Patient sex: M
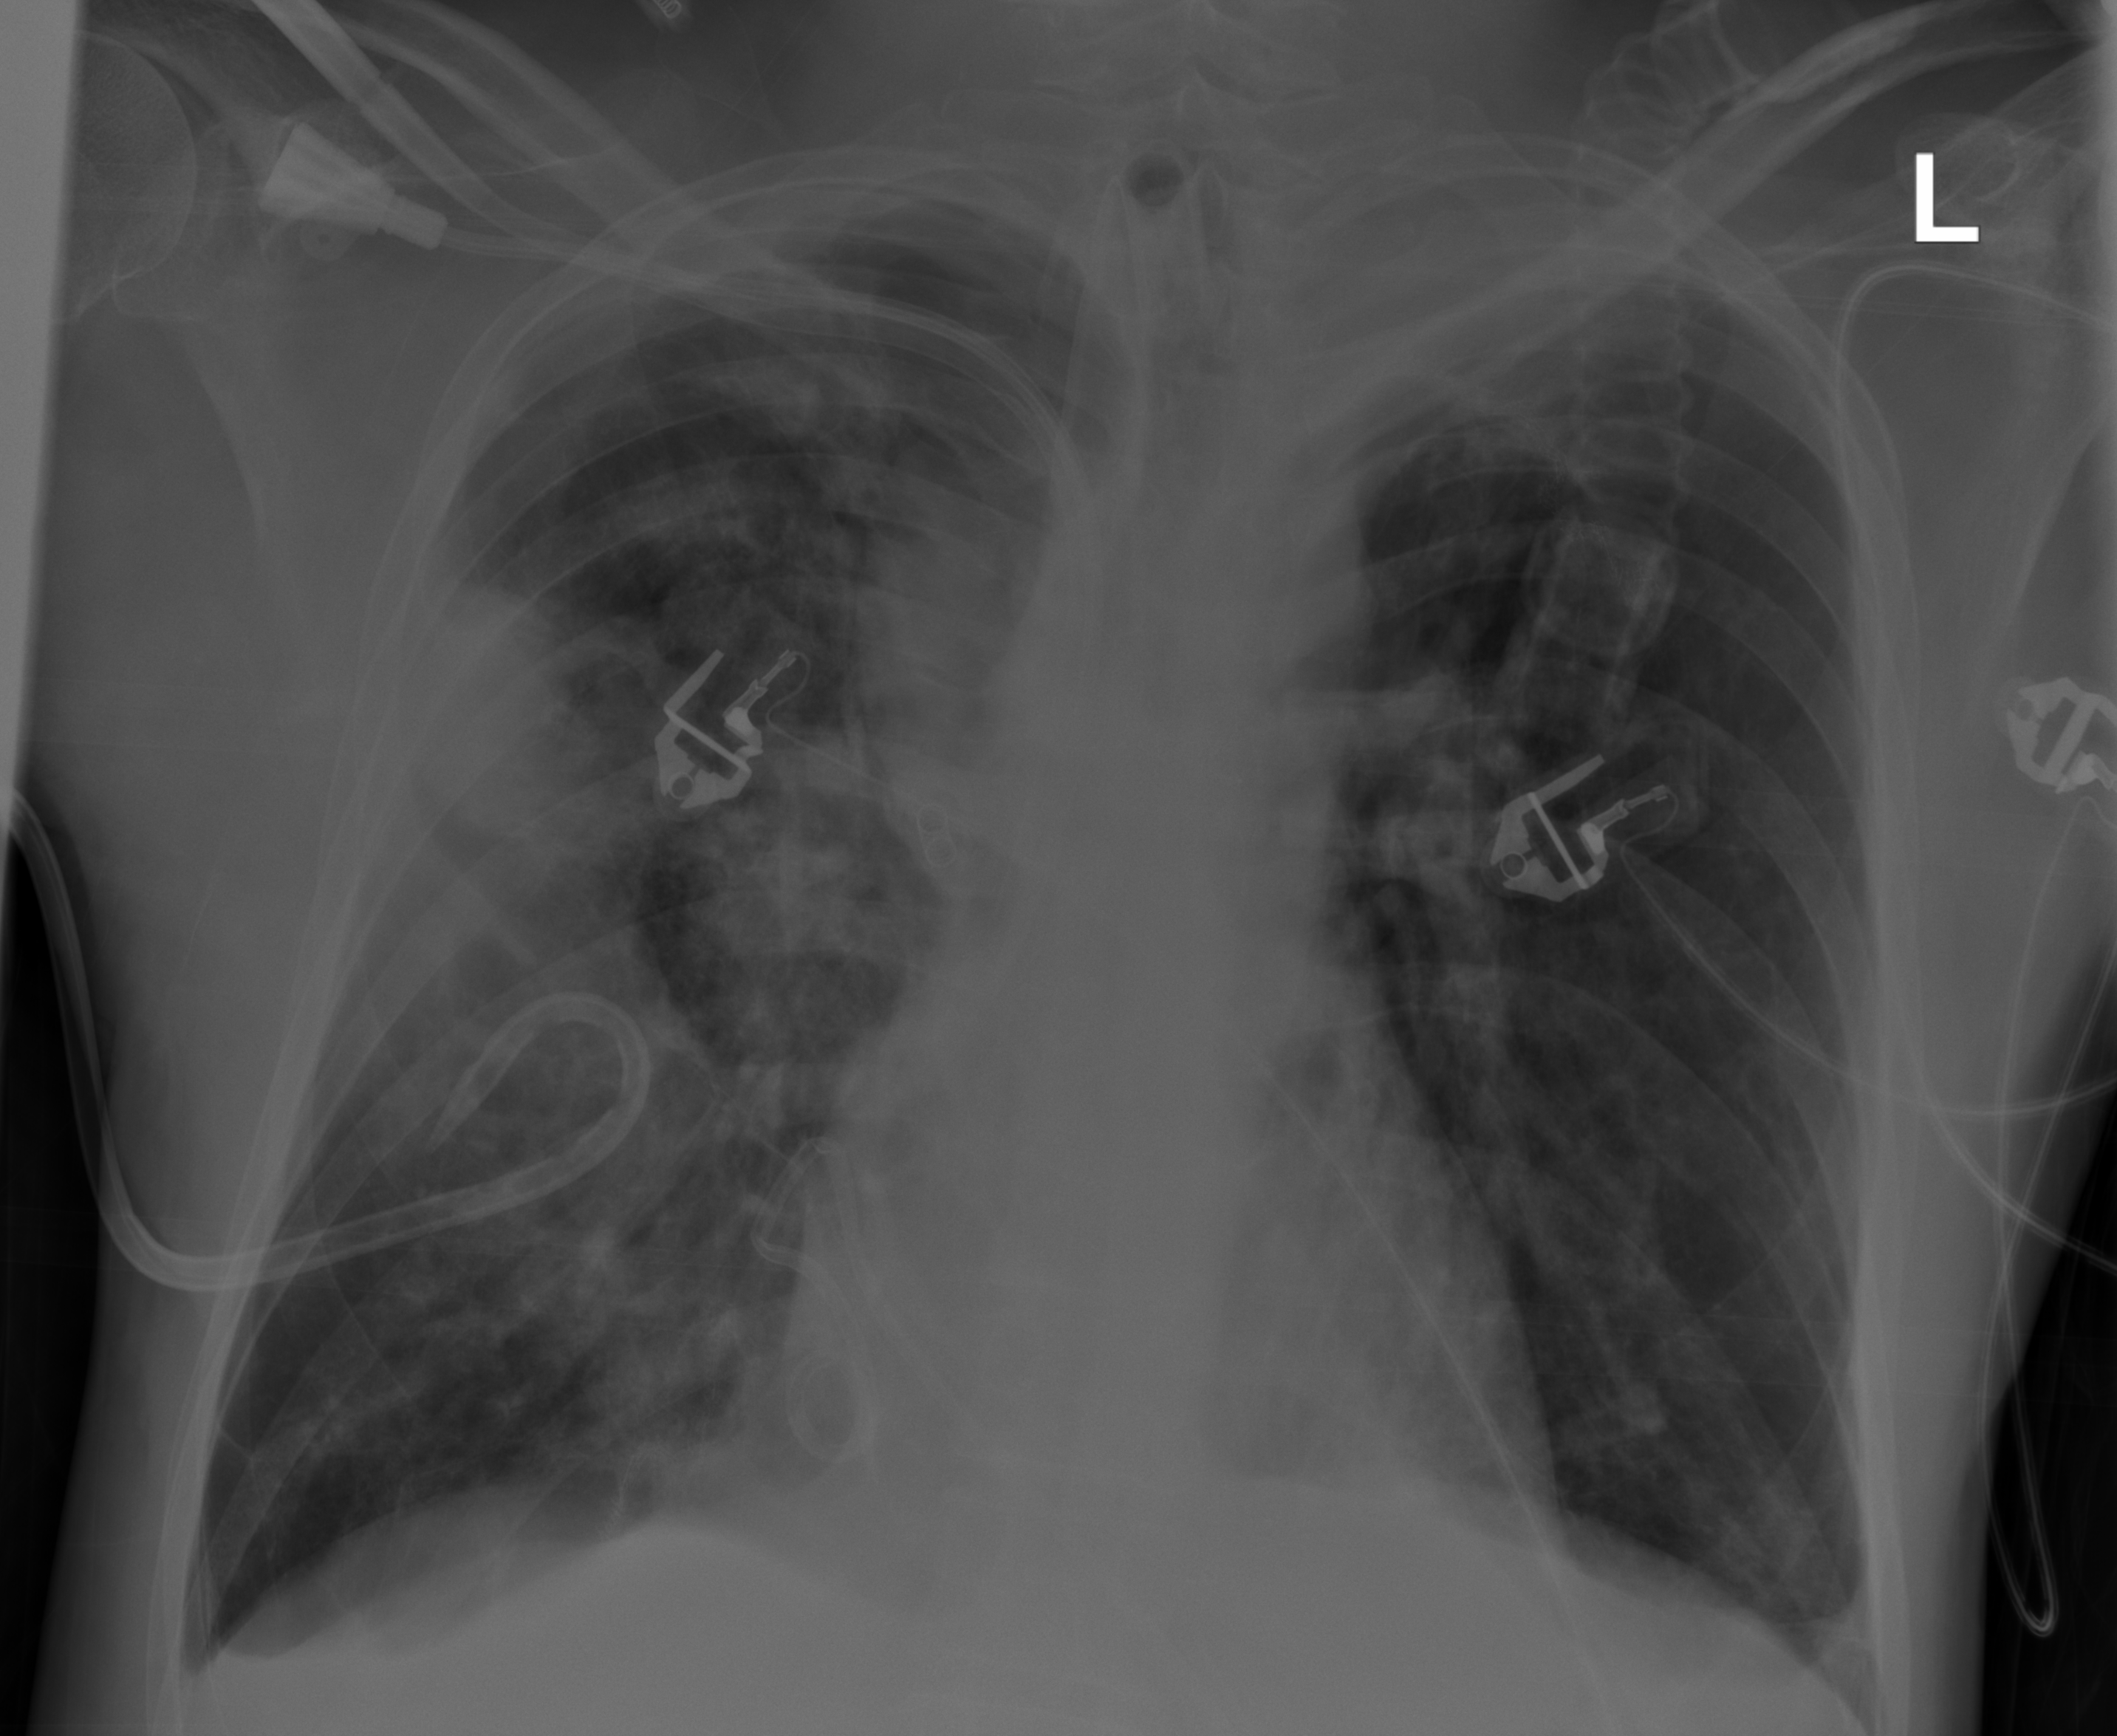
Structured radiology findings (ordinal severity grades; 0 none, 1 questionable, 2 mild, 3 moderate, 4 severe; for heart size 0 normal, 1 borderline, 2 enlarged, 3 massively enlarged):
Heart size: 0
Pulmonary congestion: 0
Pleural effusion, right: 2
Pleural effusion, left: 1
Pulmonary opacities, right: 2
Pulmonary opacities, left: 0
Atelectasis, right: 3
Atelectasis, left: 0